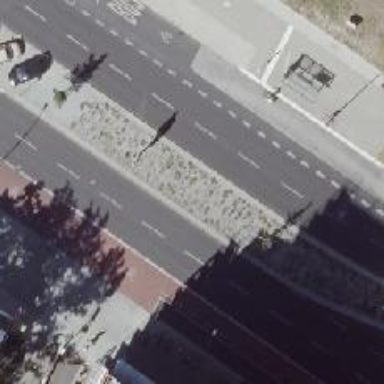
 and it is dual carriageway with cycleway on the right side that also functions as bus lane."